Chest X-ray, PA view. Patient: 56 years old, sex M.
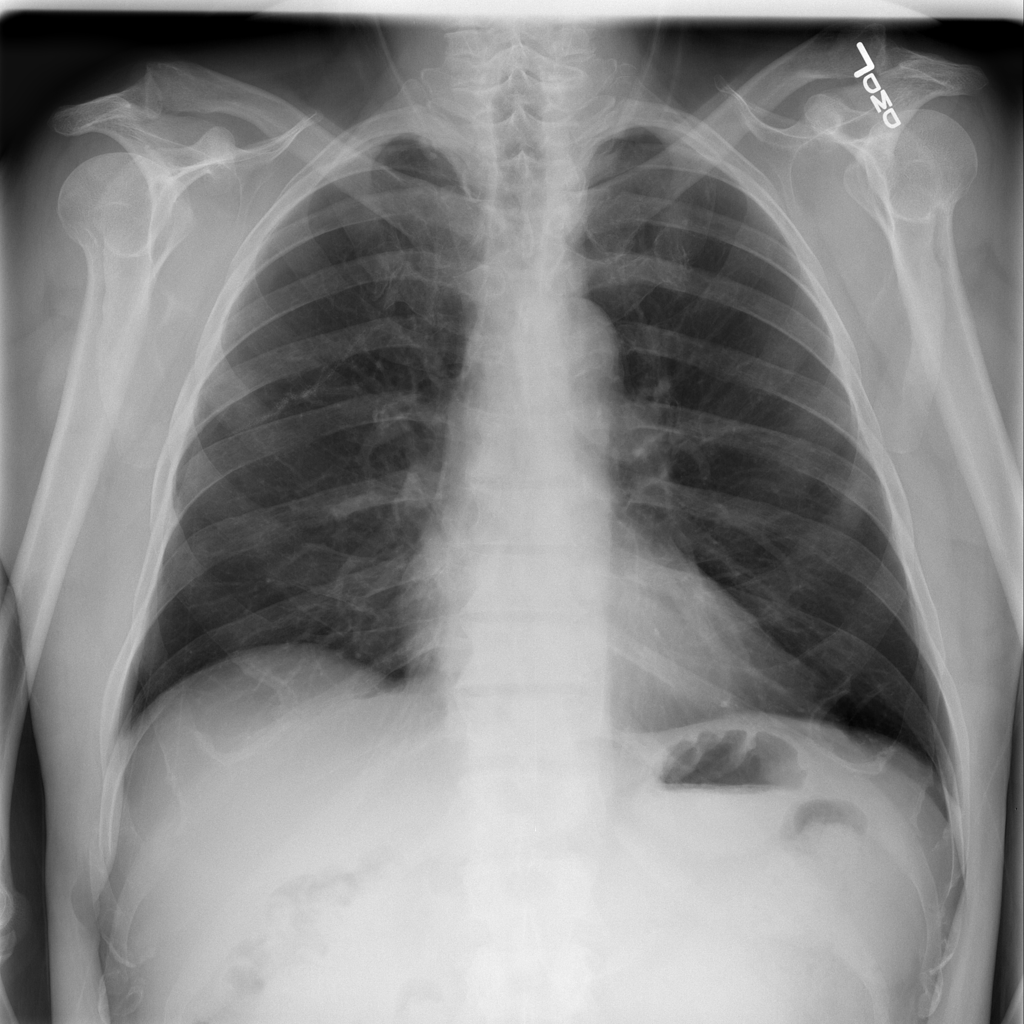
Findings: Nodule, Pleural_Thickening